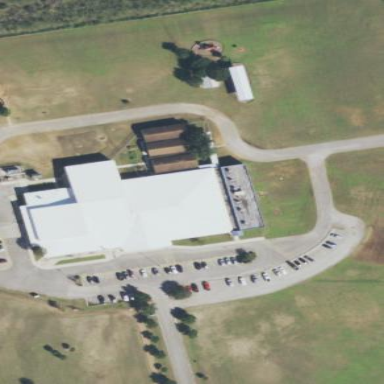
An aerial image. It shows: School with surrounding fence.